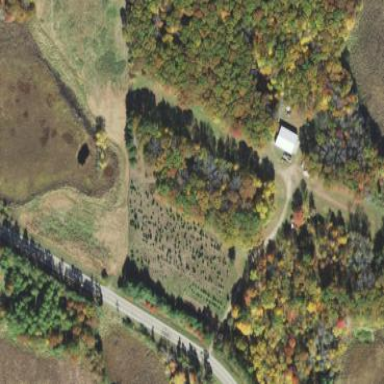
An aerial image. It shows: Plant nursery specializing in growing Christmas trees.